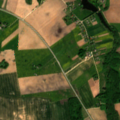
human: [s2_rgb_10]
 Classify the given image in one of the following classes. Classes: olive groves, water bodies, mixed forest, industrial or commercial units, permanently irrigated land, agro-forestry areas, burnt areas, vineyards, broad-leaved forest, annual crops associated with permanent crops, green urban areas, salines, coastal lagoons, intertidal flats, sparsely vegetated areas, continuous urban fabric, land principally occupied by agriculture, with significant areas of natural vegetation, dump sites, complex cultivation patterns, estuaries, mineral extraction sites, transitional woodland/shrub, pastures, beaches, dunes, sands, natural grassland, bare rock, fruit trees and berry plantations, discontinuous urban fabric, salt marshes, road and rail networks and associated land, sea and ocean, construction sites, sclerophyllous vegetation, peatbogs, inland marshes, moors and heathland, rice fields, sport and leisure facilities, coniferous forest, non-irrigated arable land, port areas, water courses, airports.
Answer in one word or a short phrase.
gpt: discontinuous urban fabric, non-irrigated arable land, land principally occupied by agriculture, with significant areas of natural vegetation